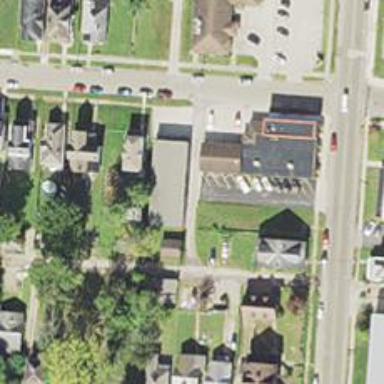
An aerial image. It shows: Alley classified as service road.